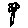
Label: flower